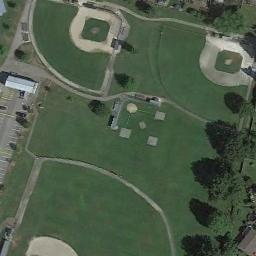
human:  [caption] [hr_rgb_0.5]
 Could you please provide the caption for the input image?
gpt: There are three baseball diamonds in the grass surrounded by the houses, Parking lot and forests .

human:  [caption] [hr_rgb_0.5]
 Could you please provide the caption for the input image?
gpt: There are two baseball diamonds in the middle of grass next to many trees .

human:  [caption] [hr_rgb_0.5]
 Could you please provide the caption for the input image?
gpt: Three baseball diamonds of different sizes on the lawn with some trees and a parking lot beside .

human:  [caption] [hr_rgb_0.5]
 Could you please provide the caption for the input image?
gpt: There are two basketball courts and a baseball field in this image .

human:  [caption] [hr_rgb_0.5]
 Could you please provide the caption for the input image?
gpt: One house is next to two baseball diamonds .